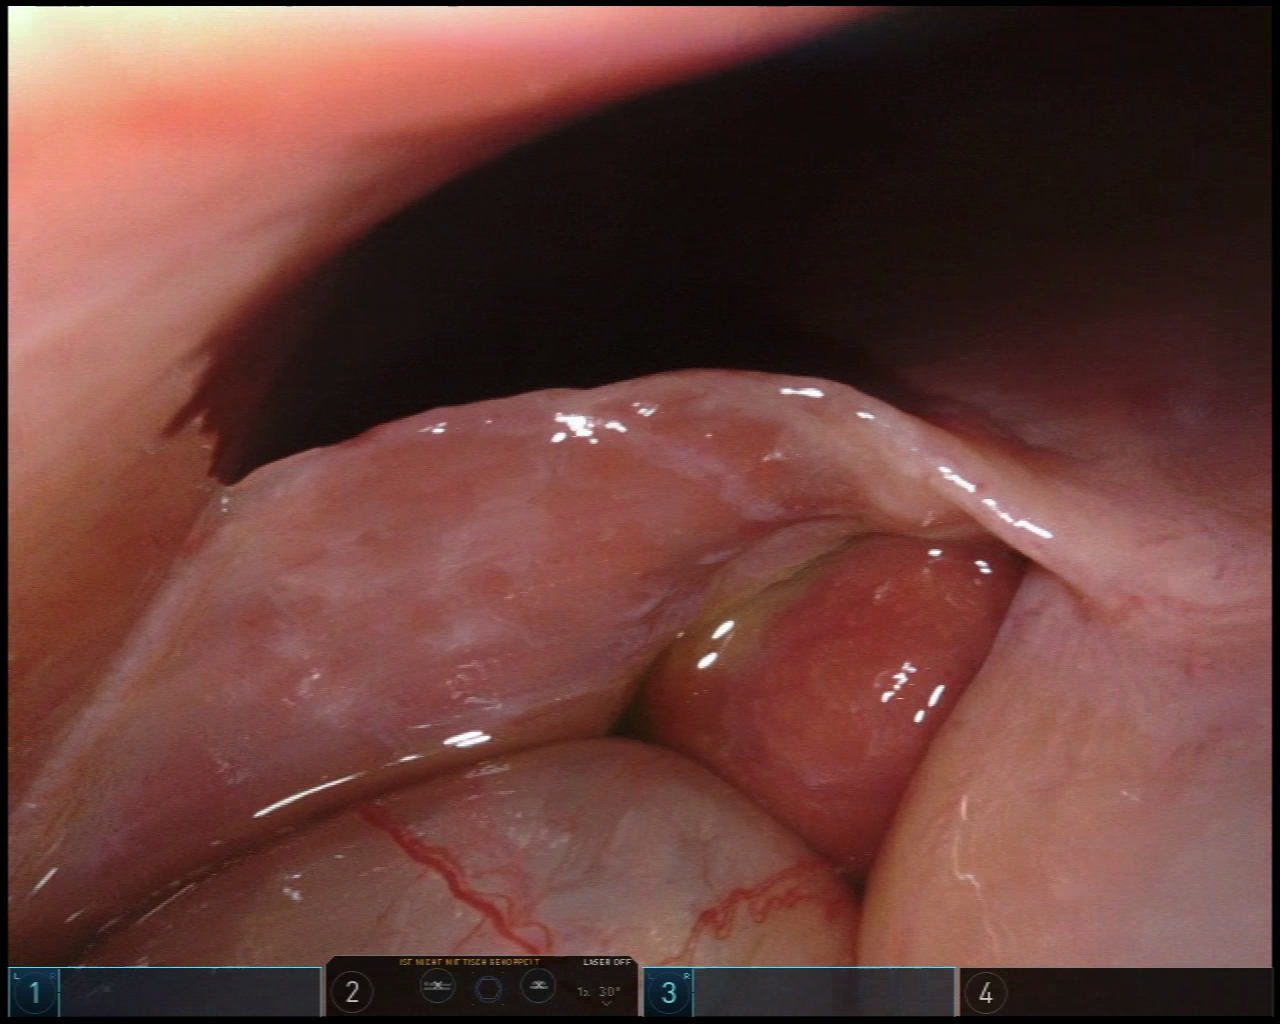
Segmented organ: liver
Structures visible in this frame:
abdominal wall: yes
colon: no
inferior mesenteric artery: no
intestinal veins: no
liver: yes
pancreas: no
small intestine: no
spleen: no
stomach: yes
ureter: no
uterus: no
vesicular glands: no